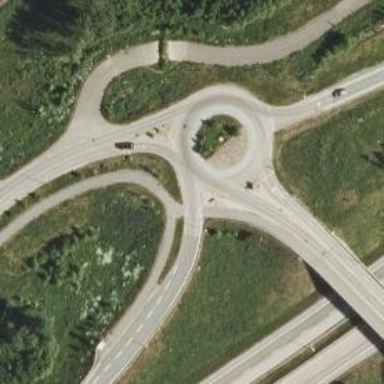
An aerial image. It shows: Tertiary road with asphalt surface leading to roundabout.